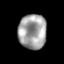
Tissue: prostate
Cell type: T cells
Senescence score: 0.2558
Nuclear area (px): 953
Mean DAPI intensity: 162.049